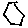
Label: hexagon